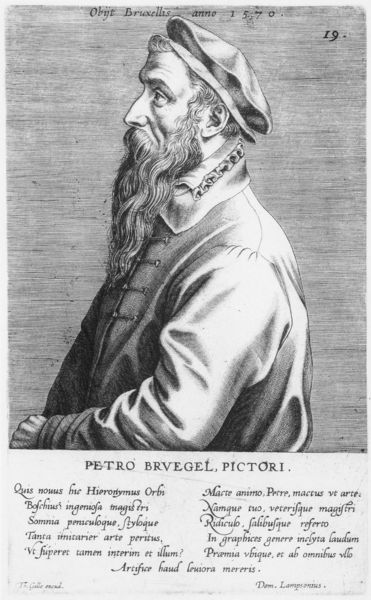
Titel: Pieter Bruegel (aus: Lampsonius)
Künstler: Karl van Mander
Schlagwörter: hand, mann, hut, nase, ohr, profil, zeichnung, bart, jacke, kappe, mütze, kragen, bildnis, portrait, porträt, auge, gewand, schrift, inschrift, seitenansicht, maler, knöpfe, druck, schwarzweiß, text, buchdruck, gedicht, breugel, bruegel, latein, brüssel, knebelknöpfe, pictori, petro, 1570